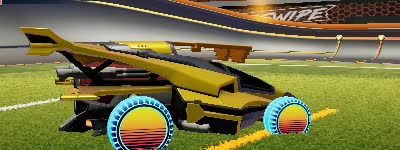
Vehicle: aftershock